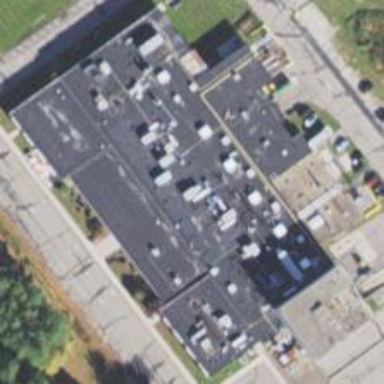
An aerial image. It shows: Manufacturing building.